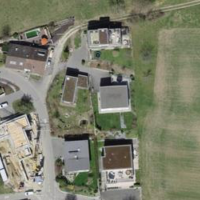
EUNIS habitat code: 55
Species observed at this site:
Linaria vulgaris
Geranium sanguineum